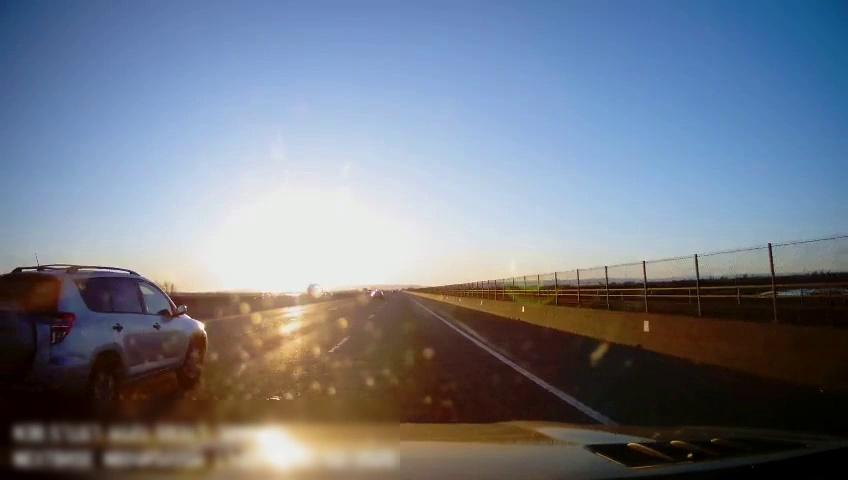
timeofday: Day
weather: Sunny
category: Drivable Space
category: Vehicles | Car
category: Vehicles | SUV
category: Vehicles | Truck
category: Lanes | Alternate Lane
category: Lanes | Current Lane
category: Lanes | Current Lane
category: Lanes | Alternate Lane